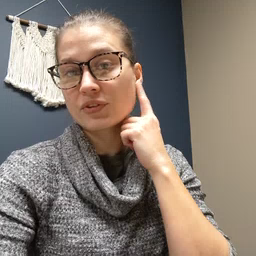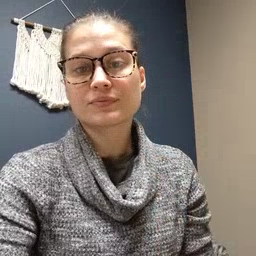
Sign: ear